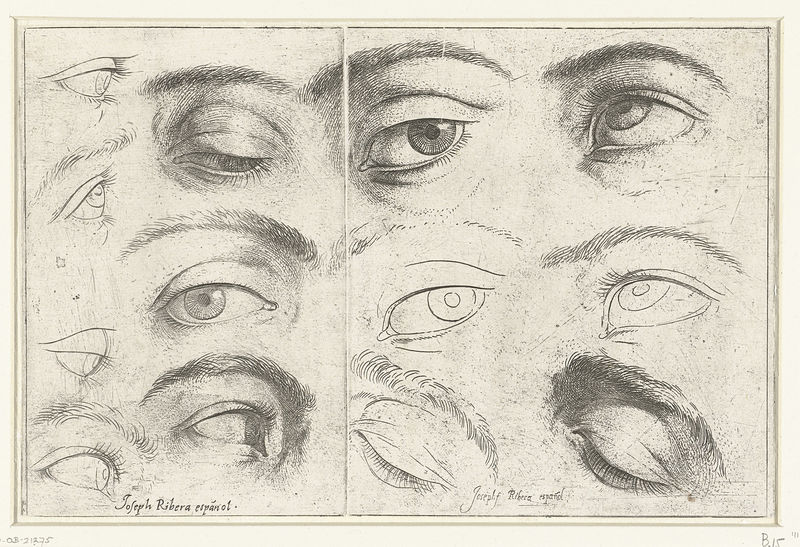
Titel: Studies van ogen
Künstler: Jusepe Ribera
Standort: Amsterdam
Institution: Rijksmuseum
Schlagwörter: schatten, schwarz, skizze, zeichnung, blick, augen, blicke, falten, gesicht, augenbrauen, spanien, papier, perspektive, studie, brauen, augenbraue, lider, wimpern, spanisch, seite, augenlider, pupille, braue, iris, skizzen, joseph, winkel, augenlid, lid, ribera, augenwinkel, retina, regenbogenhaut, augnbraue, augapvel, espanol, joseph ribera, joseph ribera espanol